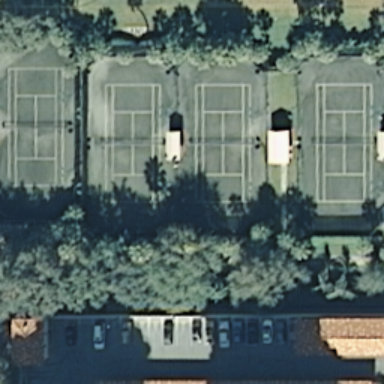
Some tennis courts on the green ground arranged neatly with some plants surrounded .